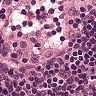
Metastatic tissue present: no